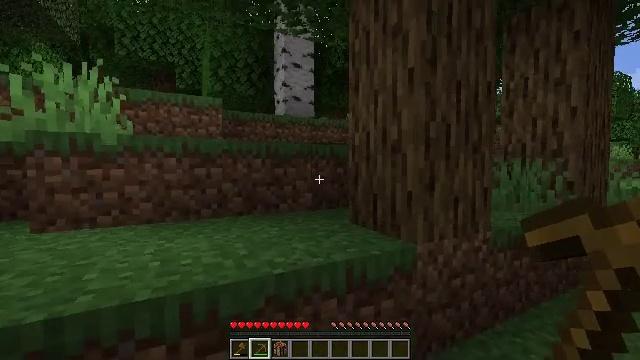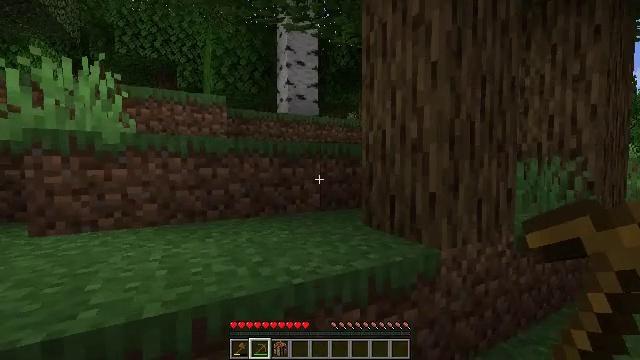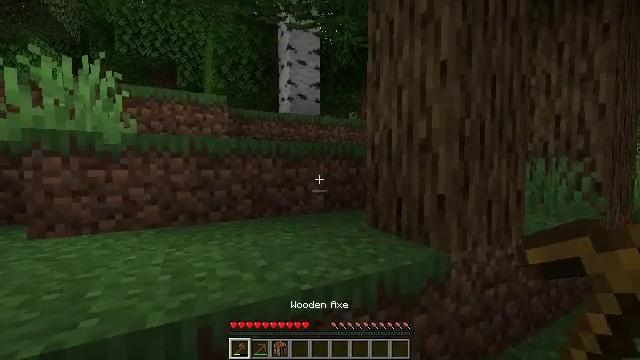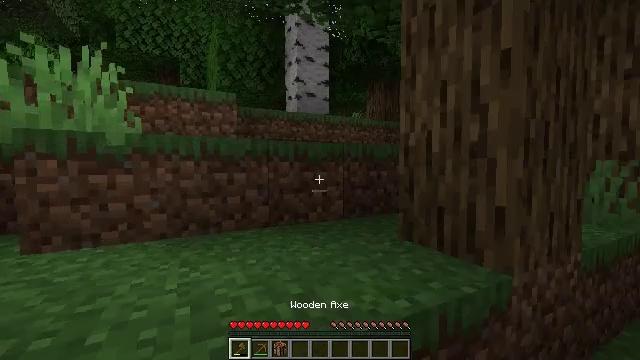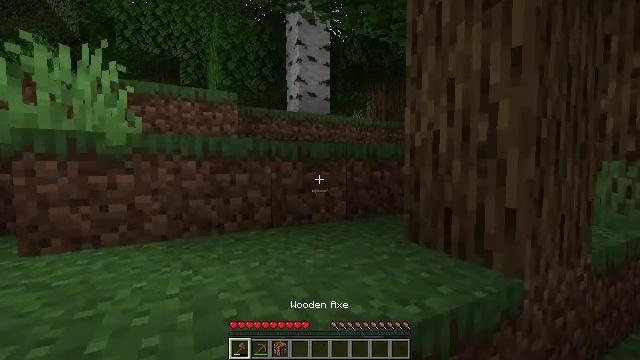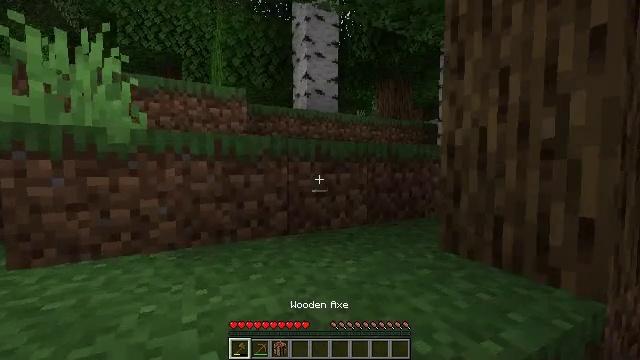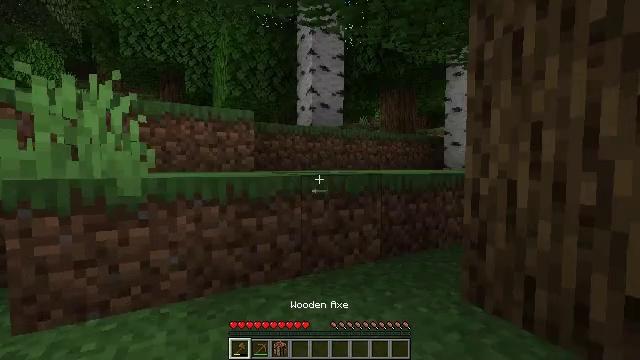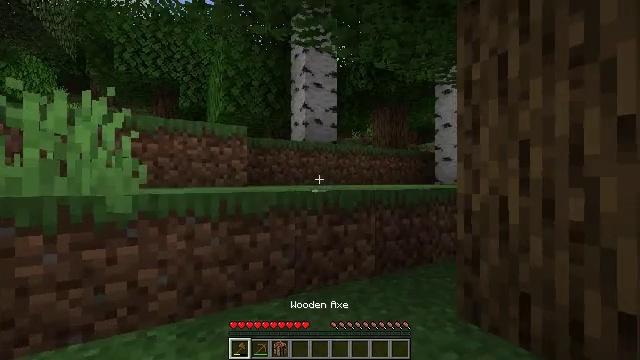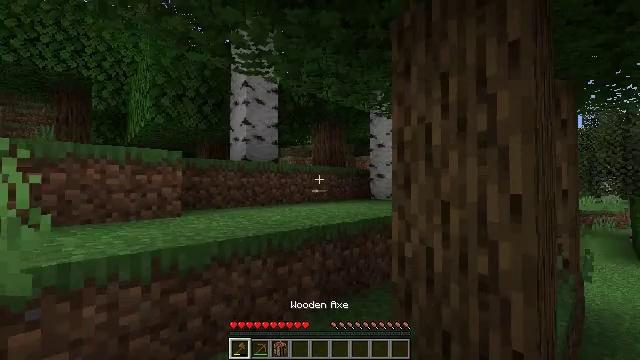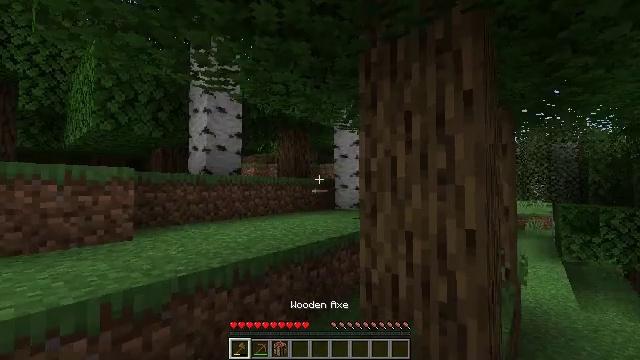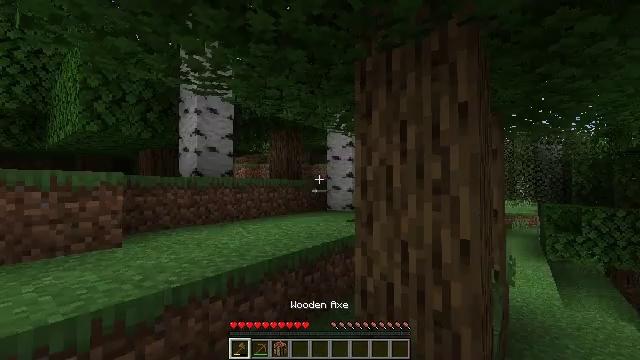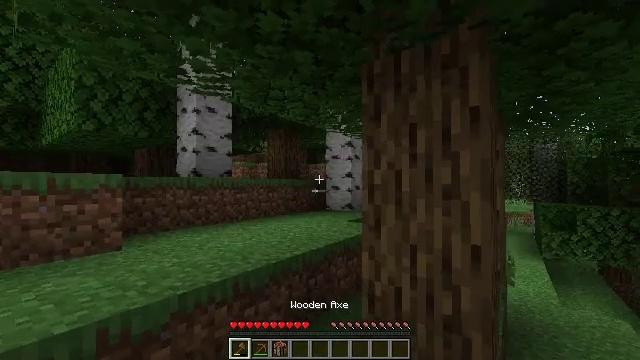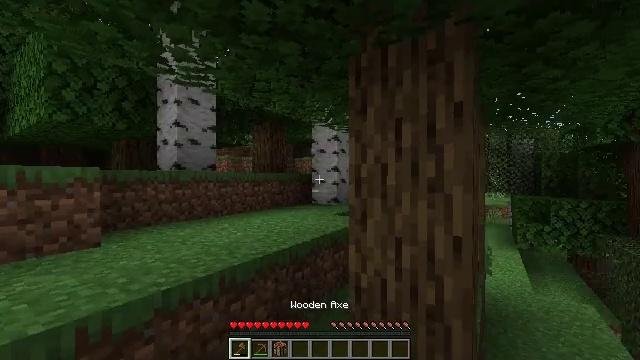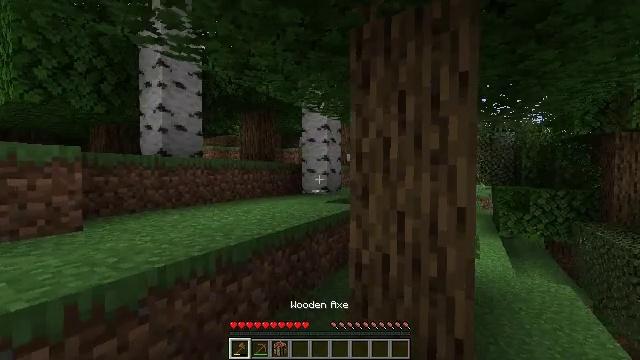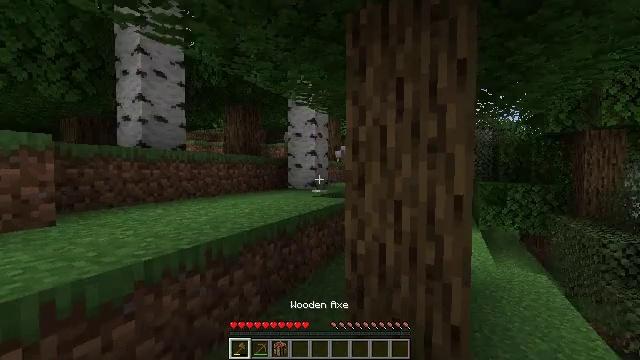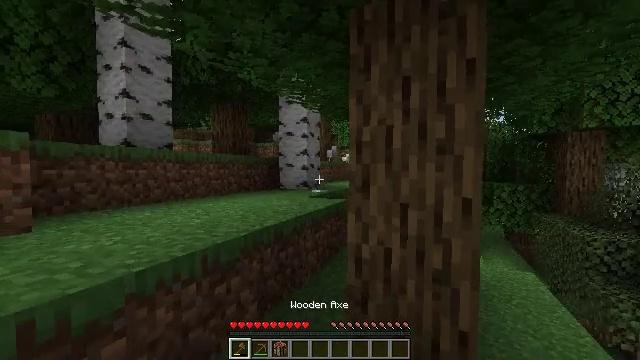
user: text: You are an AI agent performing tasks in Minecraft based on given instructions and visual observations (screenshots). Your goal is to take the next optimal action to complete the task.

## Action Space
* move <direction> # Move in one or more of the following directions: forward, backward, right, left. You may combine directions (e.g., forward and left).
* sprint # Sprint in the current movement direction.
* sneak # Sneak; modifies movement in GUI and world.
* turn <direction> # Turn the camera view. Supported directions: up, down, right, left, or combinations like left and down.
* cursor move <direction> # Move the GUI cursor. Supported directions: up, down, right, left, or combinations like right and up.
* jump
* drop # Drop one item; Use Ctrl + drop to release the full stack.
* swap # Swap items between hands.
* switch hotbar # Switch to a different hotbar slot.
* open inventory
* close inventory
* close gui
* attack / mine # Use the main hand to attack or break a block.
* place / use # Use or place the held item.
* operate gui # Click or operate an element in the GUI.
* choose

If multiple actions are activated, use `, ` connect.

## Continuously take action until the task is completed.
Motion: motion action
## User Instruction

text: Hunt animals.
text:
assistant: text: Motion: move forward and move left
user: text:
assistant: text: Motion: move forward and move left
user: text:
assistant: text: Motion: move forward and move left
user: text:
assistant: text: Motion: move forward and move left
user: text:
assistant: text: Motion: move forward and move left
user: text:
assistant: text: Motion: move forward and move left, jump
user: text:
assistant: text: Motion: move forward and move left, turn right and up, jump
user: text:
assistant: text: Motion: move forward and move left, turn right, jump
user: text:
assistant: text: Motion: move forward and move left, turn right
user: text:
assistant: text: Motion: move forward and move left, turn right
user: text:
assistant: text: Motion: move forward and move left
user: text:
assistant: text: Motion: move forward and move left, turn right and down
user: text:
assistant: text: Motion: move forward and move left, turn right and down
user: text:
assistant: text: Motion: move forward and move left, turn right
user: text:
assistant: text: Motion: move forward and move left, turn right
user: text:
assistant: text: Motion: move forward and move left, turn right
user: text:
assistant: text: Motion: move forward and move left
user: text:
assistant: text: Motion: move forward and move left
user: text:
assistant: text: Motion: move forward and move left
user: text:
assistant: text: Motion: move forward and move left, jump
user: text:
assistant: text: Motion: move forward and move left, jump
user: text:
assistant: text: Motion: move forward and move left, jump
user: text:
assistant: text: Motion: move forward and move left
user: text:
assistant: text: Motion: move forward and move left
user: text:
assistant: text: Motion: move forward and move left
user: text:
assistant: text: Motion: move forward and move left
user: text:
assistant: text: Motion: move forward and move left
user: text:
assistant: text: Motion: move forward and move left
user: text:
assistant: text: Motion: move forward and move left
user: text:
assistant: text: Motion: move forward and move left